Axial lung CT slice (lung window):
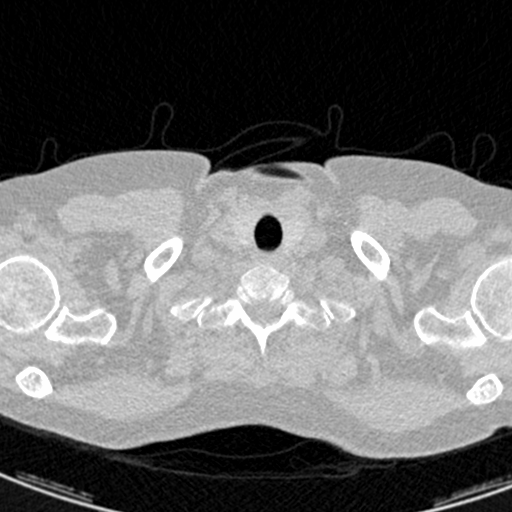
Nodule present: no